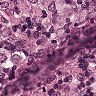
Metastatic tissue present: yes